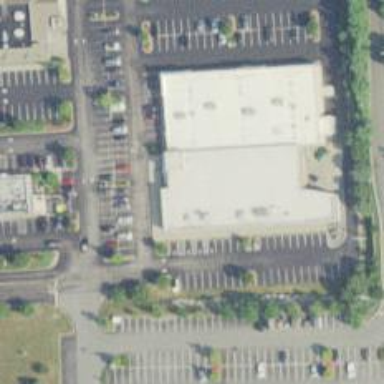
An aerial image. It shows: Supermarket.